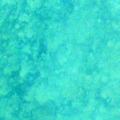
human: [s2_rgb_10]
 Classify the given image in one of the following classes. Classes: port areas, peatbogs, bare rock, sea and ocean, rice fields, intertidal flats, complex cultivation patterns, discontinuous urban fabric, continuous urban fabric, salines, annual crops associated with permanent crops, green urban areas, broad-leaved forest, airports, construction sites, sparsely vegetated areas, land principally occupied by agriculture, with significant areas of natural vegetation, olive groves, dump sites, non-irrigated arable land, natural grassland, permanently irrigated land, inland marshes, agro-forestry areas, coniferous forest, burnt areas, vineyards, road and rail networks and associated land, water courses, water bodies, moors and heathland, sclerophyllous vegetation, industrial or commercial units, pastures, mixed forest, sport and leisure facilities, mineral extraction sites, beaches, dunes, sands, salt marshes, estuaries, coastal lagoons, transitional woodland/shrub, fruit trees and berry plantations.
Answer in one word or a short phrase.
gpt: sea and ocean